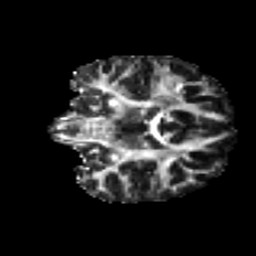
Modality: FA
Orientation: coronal
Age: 23
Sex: female
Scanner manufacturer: ge
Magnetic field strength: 3 T
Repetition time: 7.8 s
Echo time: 0.0606 s